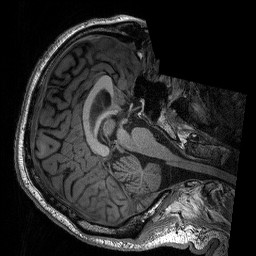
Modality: T1w
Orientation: axial
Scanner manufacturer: siemens
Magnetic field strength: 3 T